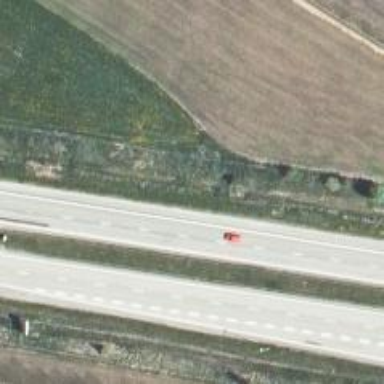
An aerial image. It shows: Motorway.